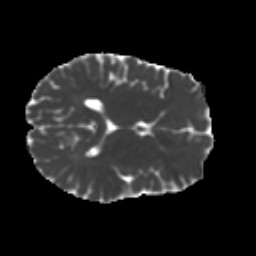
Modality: MD
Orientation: axial
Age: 22
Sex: male
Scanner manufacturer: ge
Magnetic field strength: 3 T
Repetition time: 7.8 s
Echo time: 0.0607 s